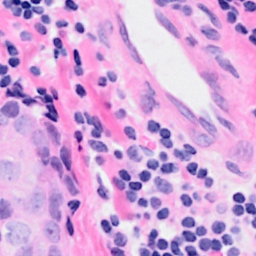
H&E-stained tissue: Breast